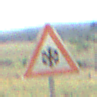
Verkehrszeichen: SchneeOderEisglaette
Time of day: Midday
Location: Outdoor (Nature)
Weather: PartlyCloudy
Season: Autumn
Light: Natural